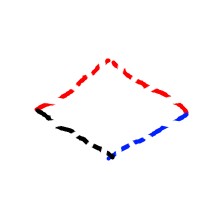
Shape: rhombus